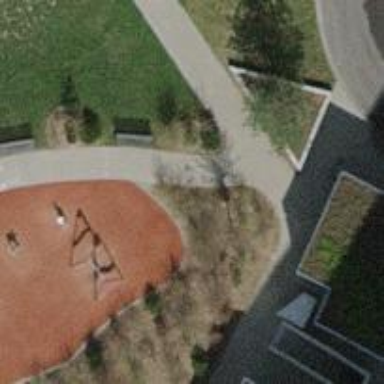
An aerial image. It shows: Bench.